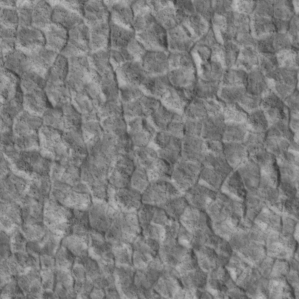
Label: non_frost